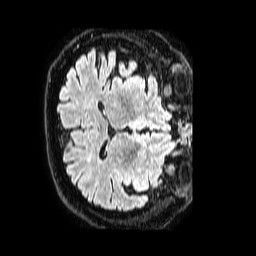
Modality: FLAIR
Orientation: axial
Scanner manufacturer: philips
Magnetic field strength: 1.5 T
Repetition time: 4.8 s
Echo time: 0.3 s